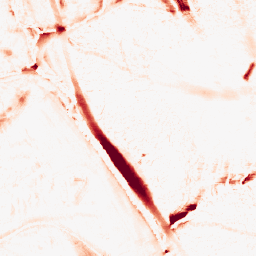
Category: morphological
Decomposition family: morphological_ellipse
Decomposition parameters: operation: opening
width: 20
height: 30
Upsampling method: area
Upsampling parameters: scale: 2
Upsampling scale: 2